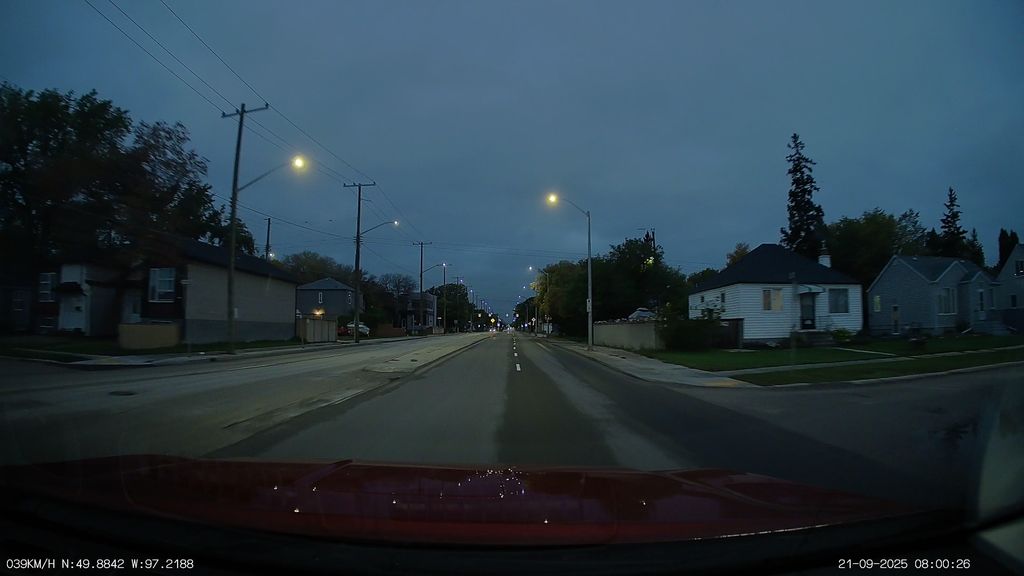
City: winnipeg